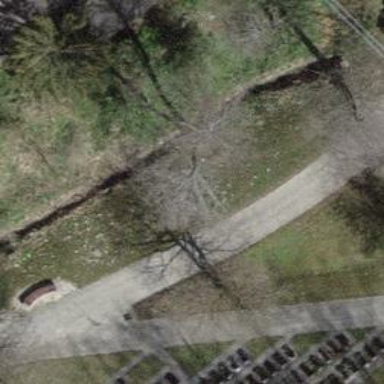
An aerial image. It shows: Path.